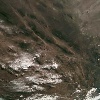
Label: land